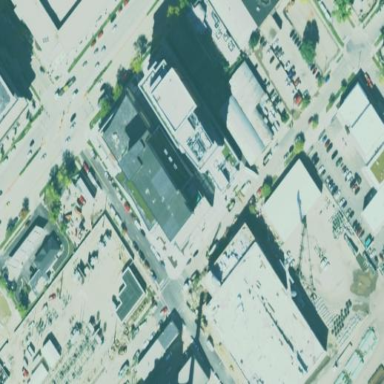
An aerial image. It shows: Office building.